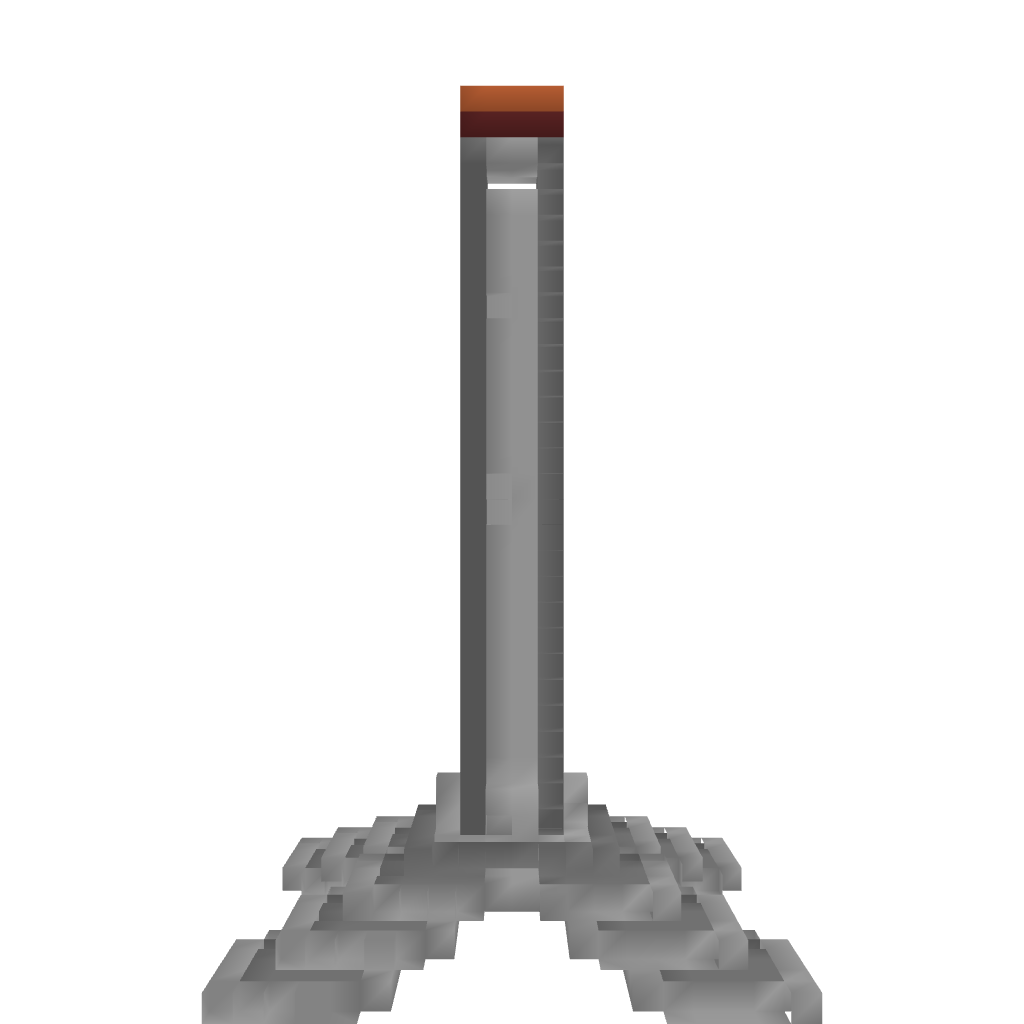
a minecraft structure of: Tower